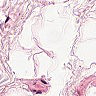
Metastatic tissue present: no